Question: I'm working on a finger-print device, the manufacture (Upek) gave me a c++ BSAPI.dll so I need to use wrappers to get this to work in .net.
I'm able to work with it all from in-memory, I could grab and match the finger prints.
Now I'm stuck trying to get the data out to a file and then loading it back in to memory and get the IntPtr.
<URL> there's a c++ sample on how to export and import from a file. but I don't know how to read it.
Any help is appreciated Thanks all
---
This is what I have and works great:

Now I need two things
1. Take that bufBIR save it to a database.
2. Take the data I saved and pass it in to the abs_verify.
How can this be done?
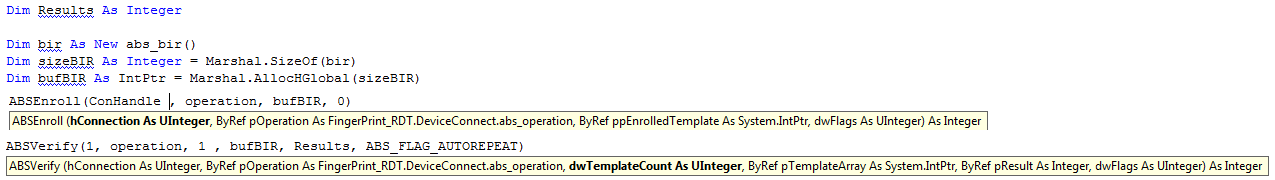
Answer: Here is C# code I got (I think from the BIOAPI sample code) a long time ago to interface with <URL>. The DoMarshall method returns an IntPtr pointing to allocated memory large enough to hold the array.
I have not worked with Managed C++, so I am not sure what changes are needed, but maybe it will point you in the right direction. I was working with UPEK at the time. I hope this helps...
'''
[Serializable]
[StructLayout(LayoutKind.Sequential)]
public class BioAPI_DATA
{
public uint Length = 0;
public byte[] Data = null;
public BioAPI_DATA() {}
public BioAPI_DATA(uint length, byte[] data) { Length = length; Data = data; }
public IntPtr DoMarshal(ref int size)
{
IntPtr ptr;
IntPtr ptrData = IntPtr.Zero;
int ofs = 0;
size = Marshal.SizeOf(Type.GetType("System.Int32")) +
Marshal.SizeOf(Type.GetType("System.IntPtr"));
ptr = Marshal.AllocCoTaskMem( size );
Marshal.WriteInt32(ptr, ofs, (int) Length);
ofs += Marshal.SizeOf(Type.GetType("System.Int32"));
if (Data != null)
{
ptrData = Marshal.AllocCoTaskMem( Data.Length );
Marshal.Copy(Data, 0, ptrData, Data.Length);
}
Marshal.WriteIntPtr(ptr, ofs, ptrData);
return ptr;
}
public void DoUnmarshal(IntPtr ptr, ref int size, bool fDeleteOld)
{
int ofs = 0;
size = Marshal.SizeOf(Type.GetType("System.Int32")) +
Marshal.SizeOf(Type.GetType("System.IntPtr"));
Length = (uint) Marshal.ReadInt32( ptr, ofs );
ofs += Marshal.SizeOf(Type.GetType("System.Int32"));
if (Length == 0)
{
if (Data != null) Data = null;
return;
}
IntPtr ptr2 = Marshal.ReadIntPtr(ptr, ofs);
if (Data == null || Data.Length != Length) Data = new byte[Length];
Marshal.Copy(ptr2, Data, 0, (int) Length);
if (fDeleteOld) { if (ptr != IntPtr.Zero) Marshal.FreeCoTaskMem( ptr ); }
}
}
'''